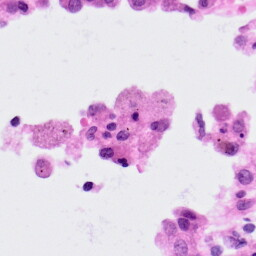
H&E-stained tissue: Lung